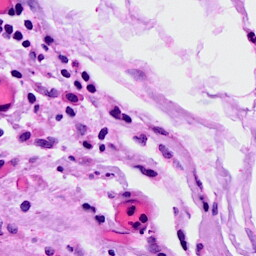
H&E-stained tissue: Breast